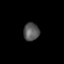
Tissue: lung
Cell type: Myeloid cells
Senescence score: 0.216
Nuclear area (px): 275
Mean DAPI intensity: 87.931